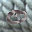
Label: 0